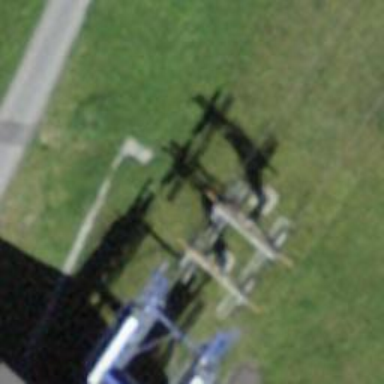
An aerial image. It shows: Pylon used for aerialway.